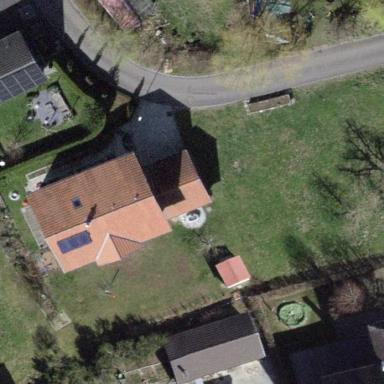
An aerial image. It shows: Detached building.